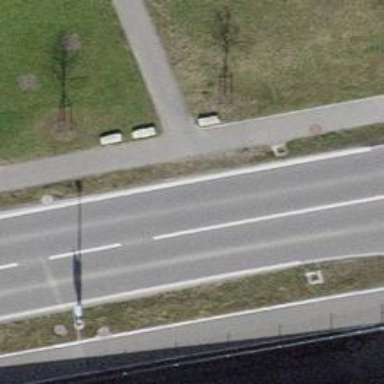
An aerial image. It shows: Asphalt sidewalk along the footway.